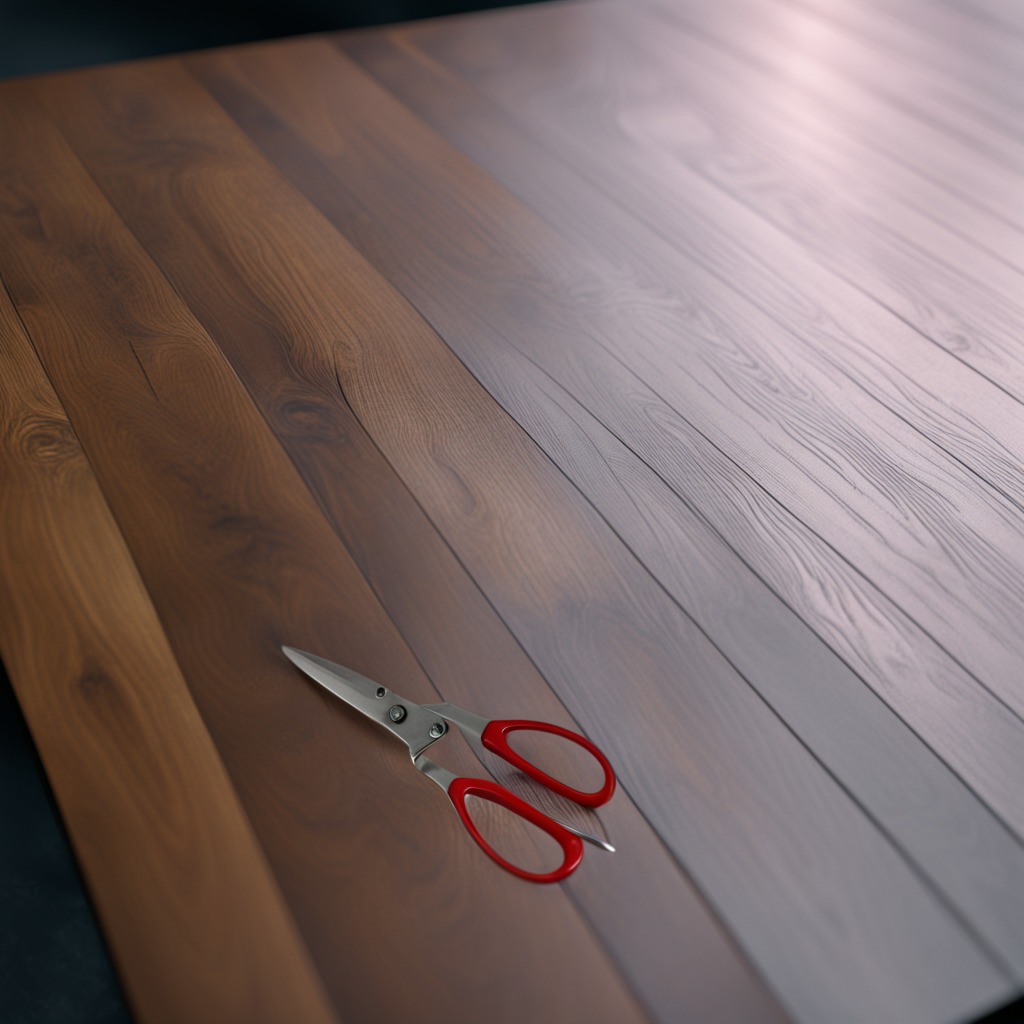
A scissor lies on a table.